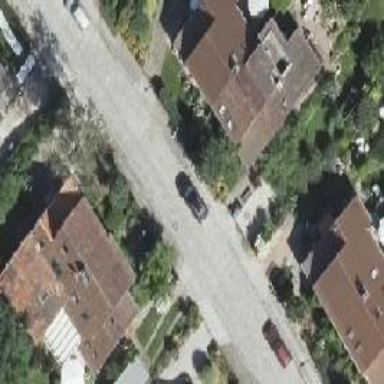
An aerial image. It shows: Residential road with sidewalks on both sides.